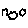
Label: cloud